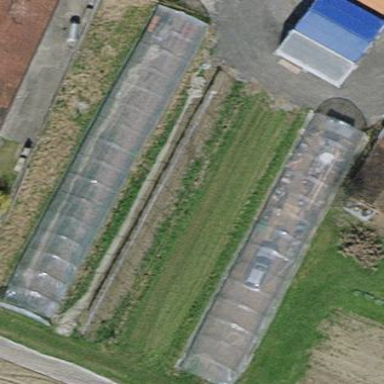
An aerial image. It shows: Greenhouse.